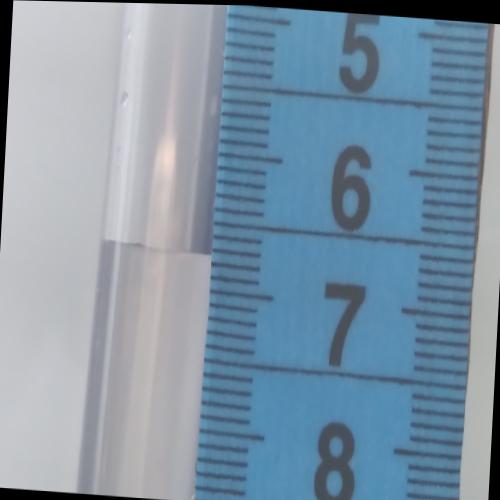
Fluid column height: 6.7 cm